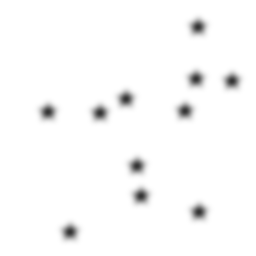
Squares: 0
Triangles: 0
Stars: 11
Total shapes: 11